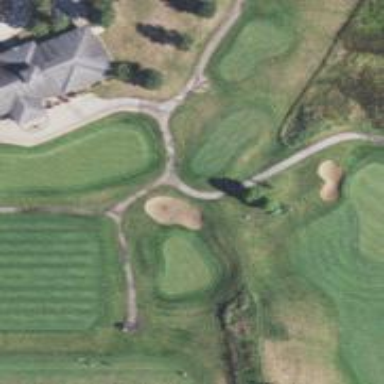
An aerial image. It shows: Service road designated as golf cart path.